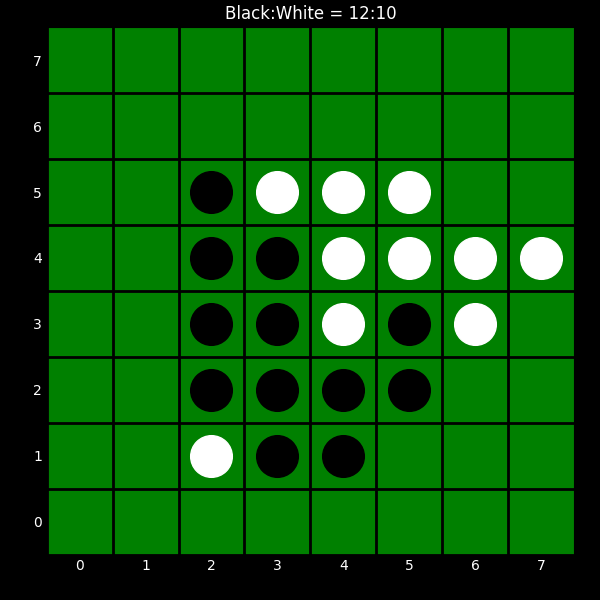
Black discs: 12
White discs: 10